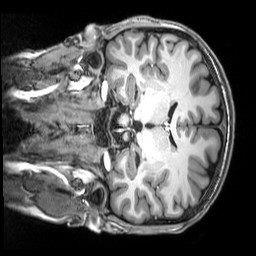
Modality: T1w
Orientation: coronal
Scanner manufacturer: siemens
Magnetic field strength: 3 T
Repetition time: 2.5 s
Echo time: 0.00343 s